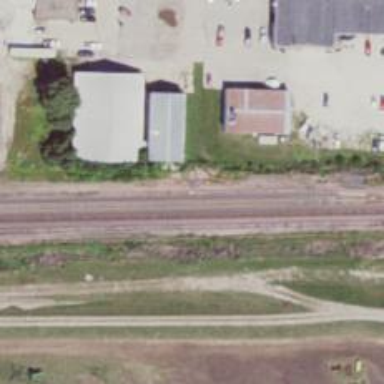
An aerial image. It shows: Wedge used for railway derailment.